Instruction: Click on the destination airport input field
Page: home
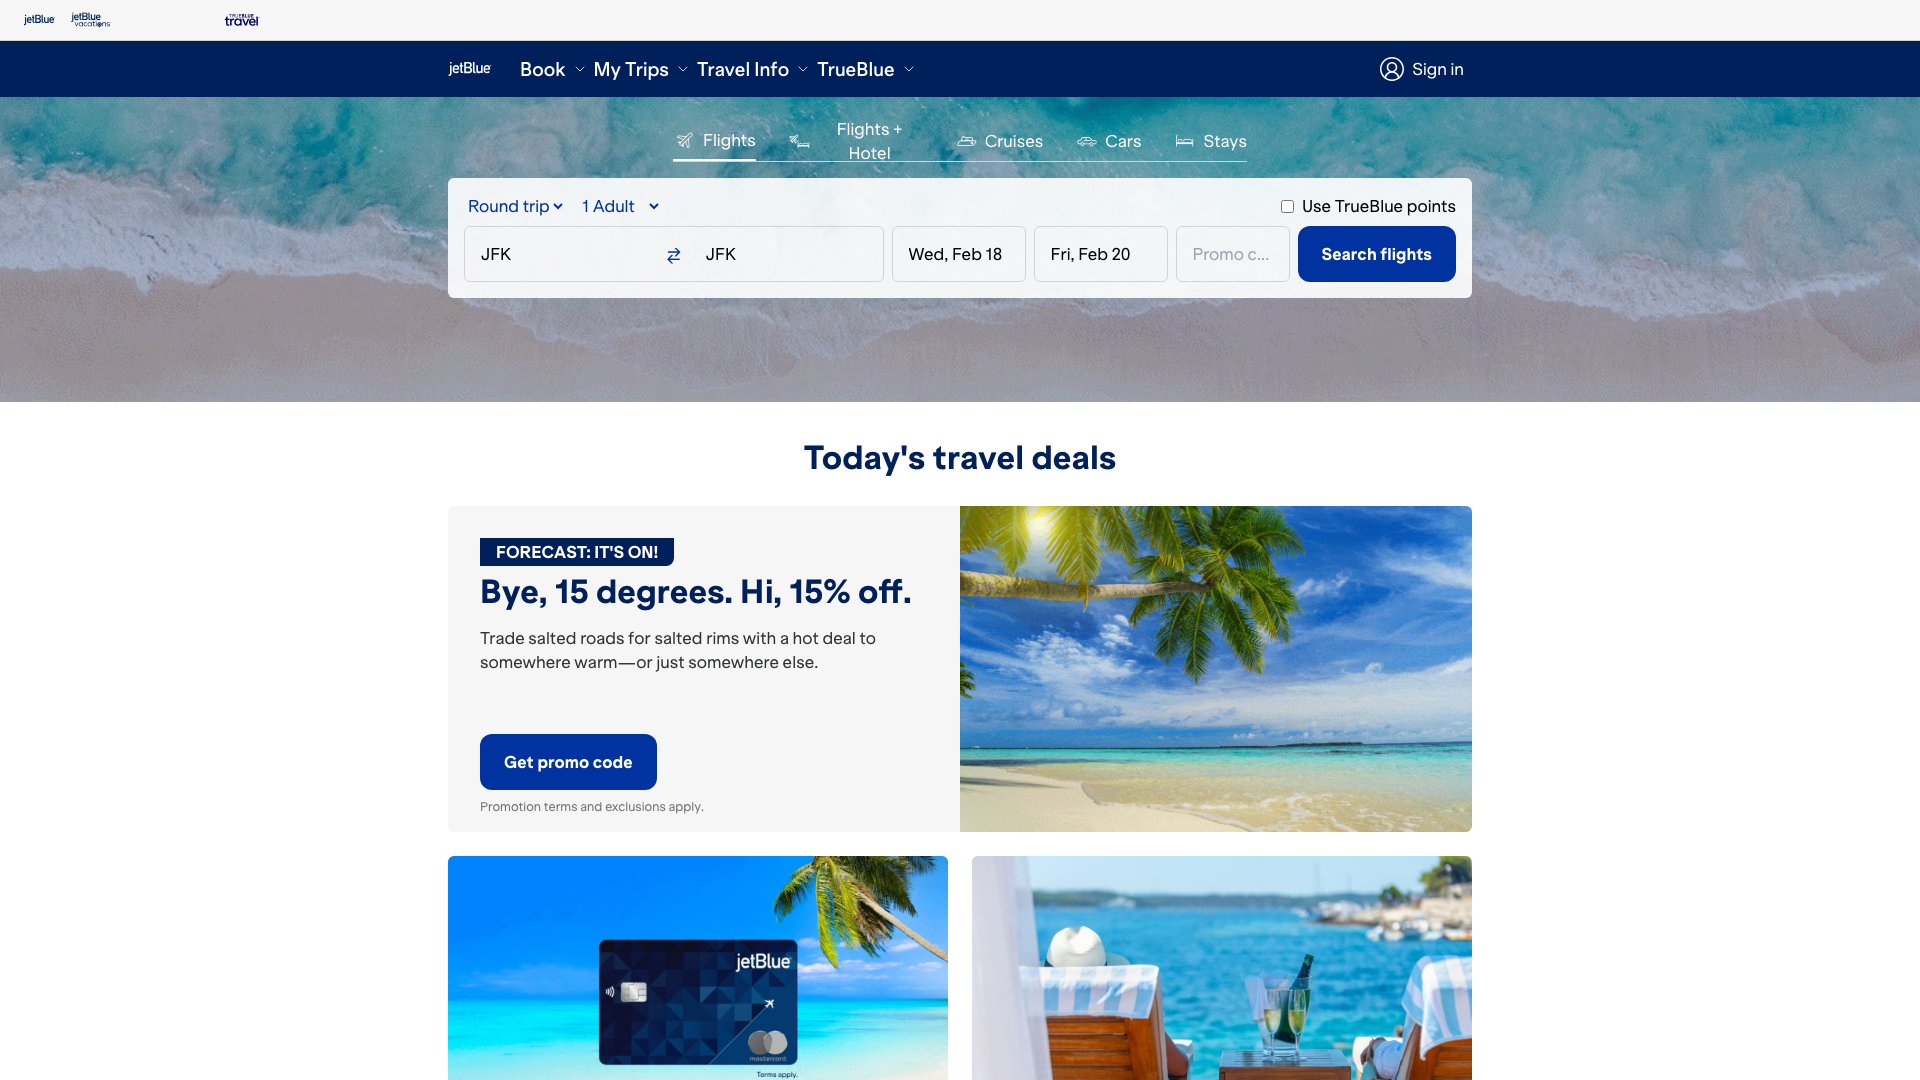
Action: click